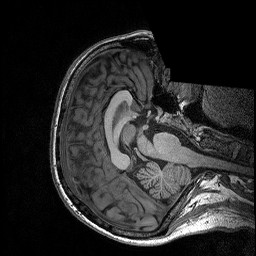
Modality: T1w
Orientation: axial
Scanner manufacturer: siemens
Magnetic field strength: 3 T